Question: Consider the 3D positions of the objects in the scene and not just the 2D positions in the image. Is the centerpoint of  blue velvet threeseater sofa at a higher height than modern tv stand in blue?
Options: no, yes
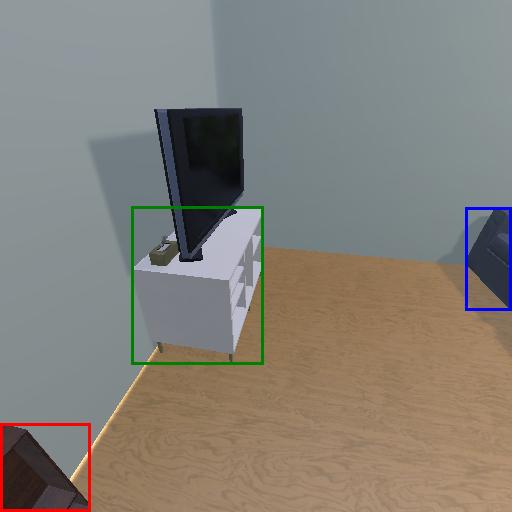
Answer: no